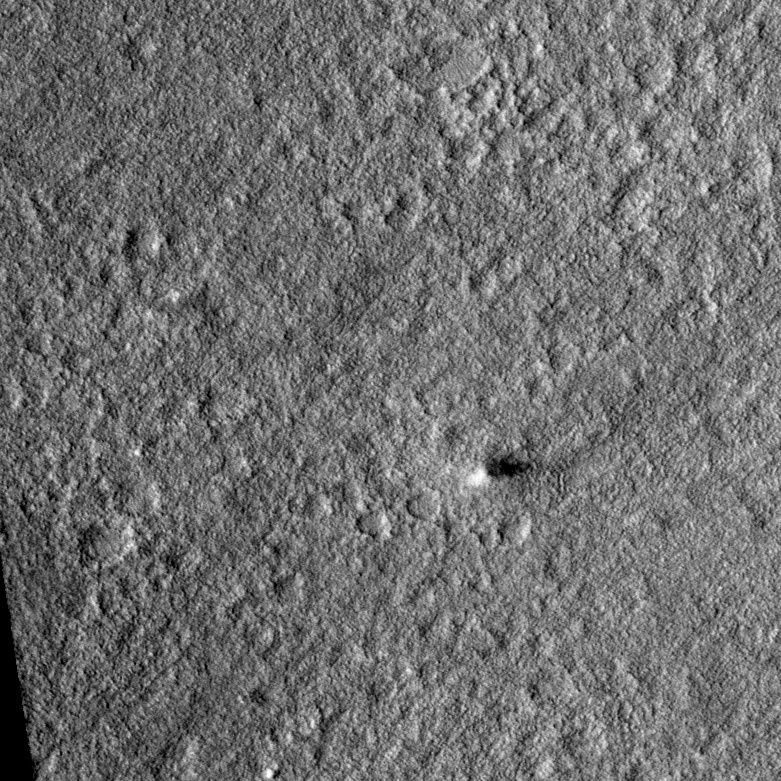
Label: dustdevil